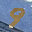
Label: 9